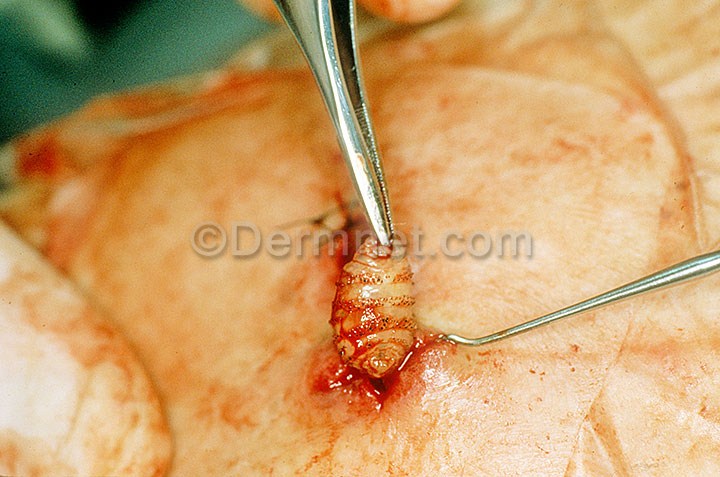
Disease: Scabies Lyme Disease and other Infestations and Bites